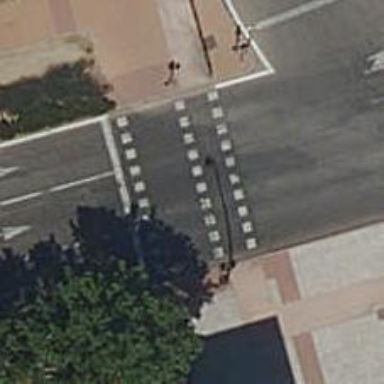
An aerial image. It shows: Road crossing with traffic signals.